Interaction volume radius: 5 \u00c5
Interaction volume height: 10 \u00c5
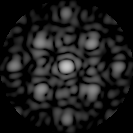
Disorder parameter: 0.4318